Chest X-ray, AP view. Patient: 58 years old, sex M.
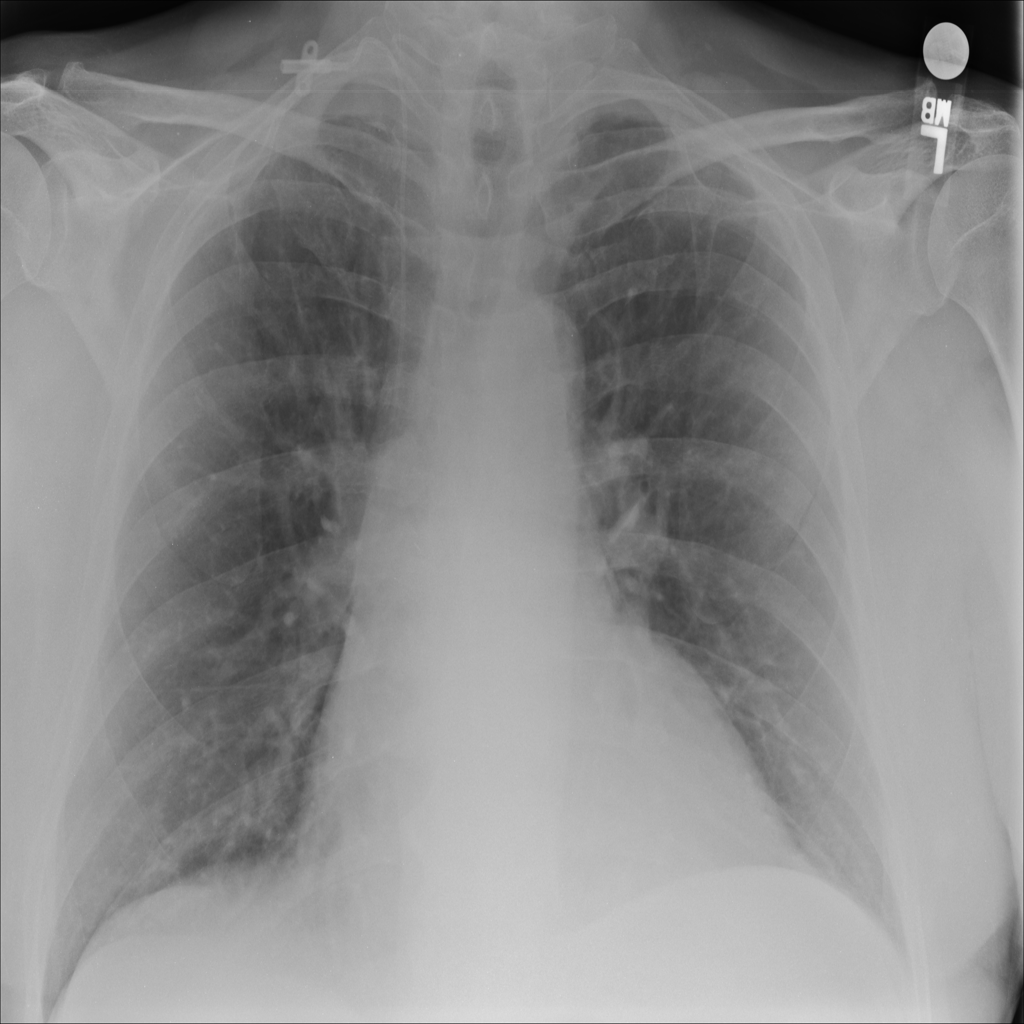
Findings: No Finding